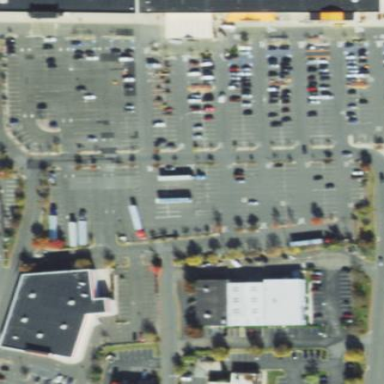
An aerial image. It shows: Retail area.